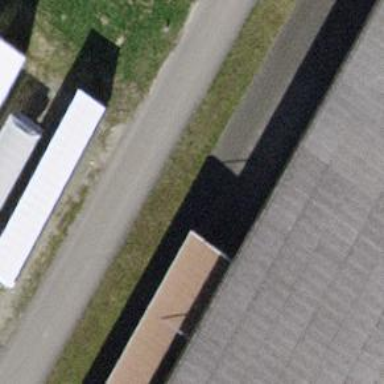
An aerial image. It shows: Asphalt track with grade1 tracktype.